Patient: sex M, age 64
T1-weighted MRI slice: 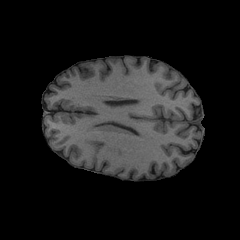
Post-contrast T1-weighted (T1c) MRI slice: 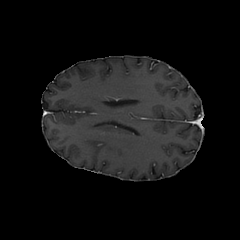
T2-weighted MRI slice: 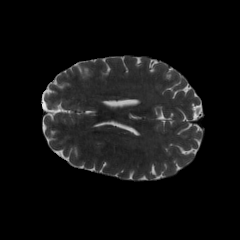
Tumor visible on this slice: no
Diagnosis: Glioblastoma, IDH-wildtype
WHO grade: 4